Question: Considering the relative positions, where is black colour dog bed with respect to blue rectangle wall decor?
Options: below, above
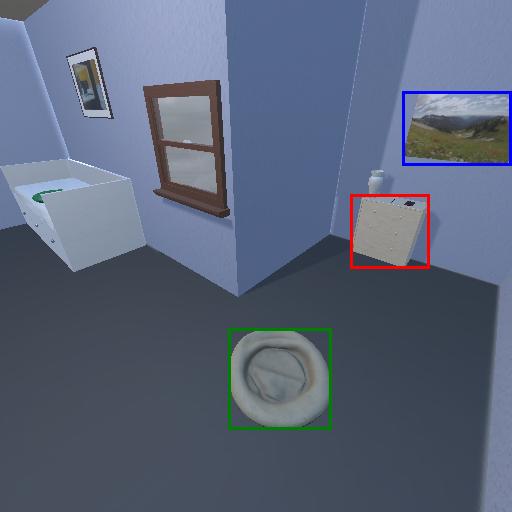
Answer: below